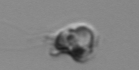
Label: flagellate